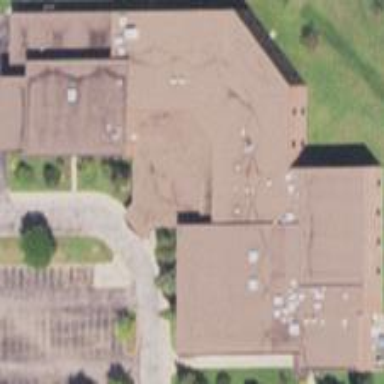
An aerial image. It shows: School building.